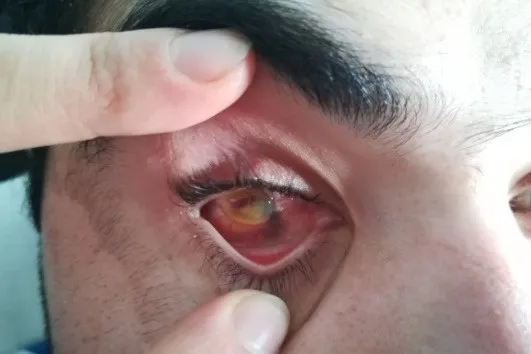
Right eye aspect.
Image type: medical_photograph (skin_photograph)